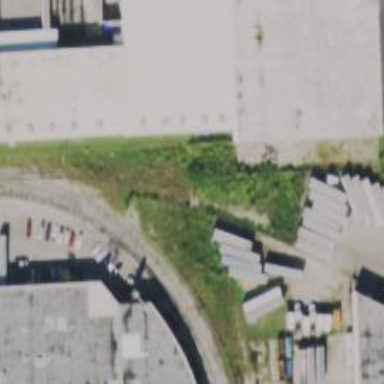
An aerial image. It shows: Disused railway spur.